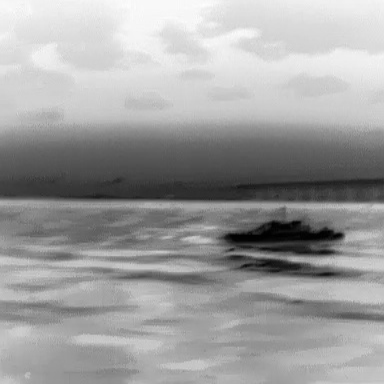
There is a warship in the infrared image.